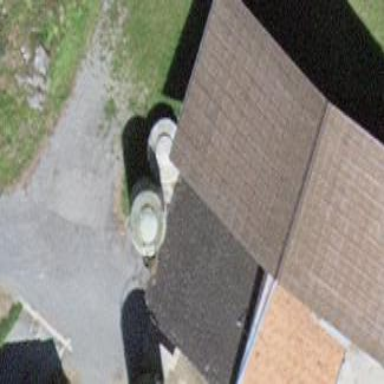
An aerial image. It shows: Rural barn.